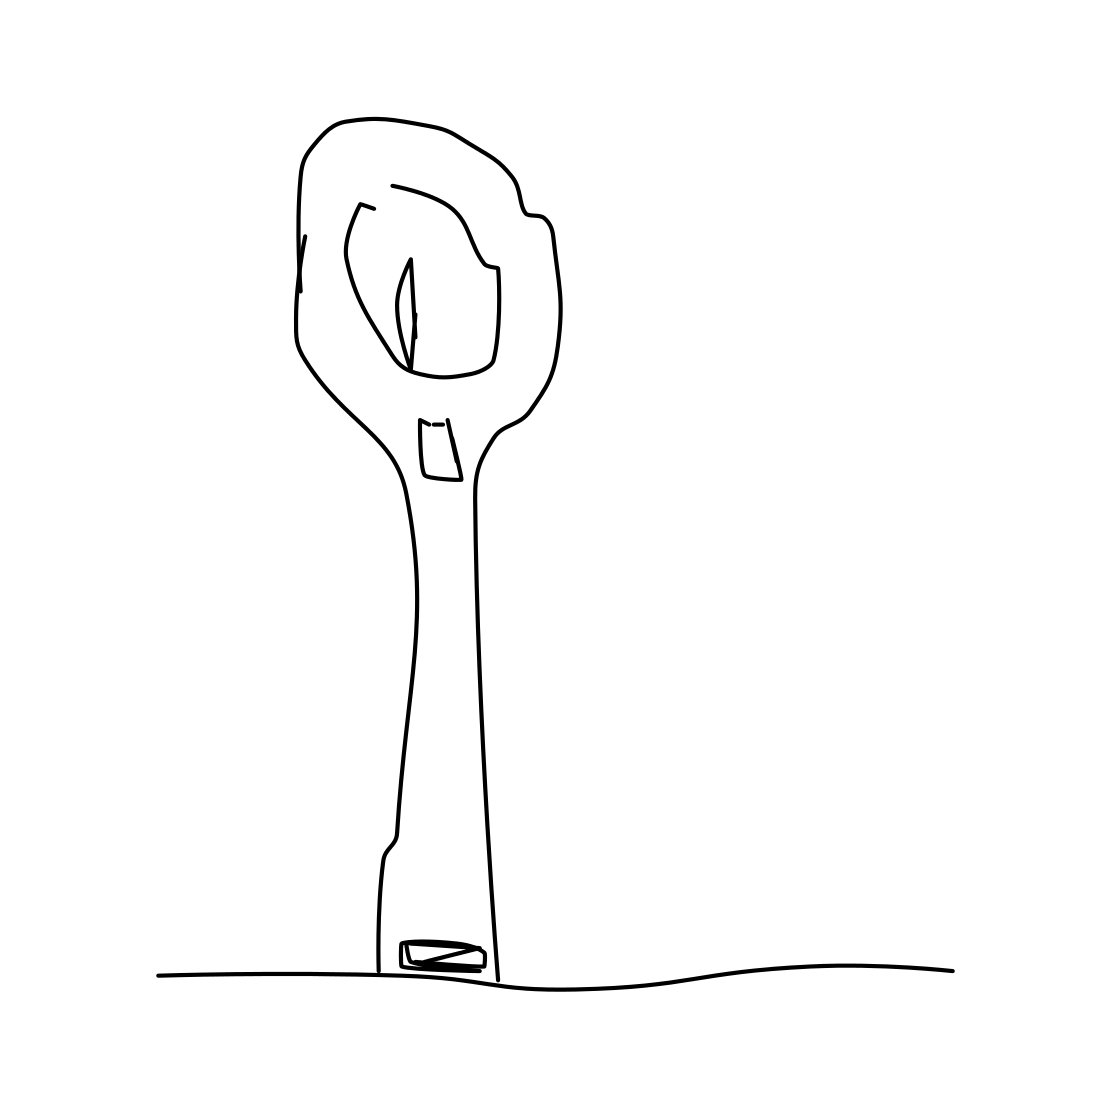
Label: parking meter